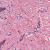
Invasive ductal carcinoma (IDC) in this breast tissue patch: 0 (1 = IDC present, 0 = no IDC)